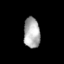
Tissue: lung
Cell type: Fibroblasts
Senescence score: 0.6918
Nuclear area (px): 482
Mean DAPI intensity: 173.803